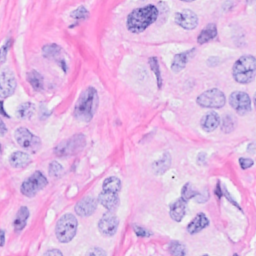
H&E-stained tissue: Breast